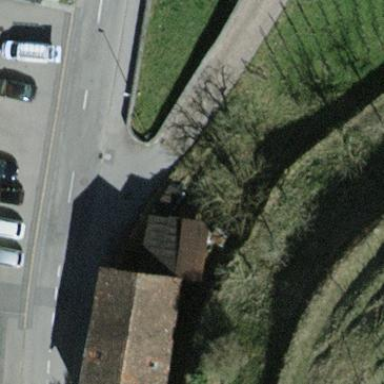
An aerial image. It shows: Detached building.